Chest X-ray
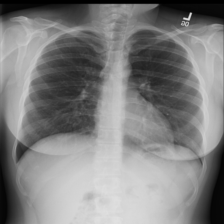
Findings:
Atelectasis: negative
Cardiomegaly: negative
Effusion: negative
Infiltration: positive
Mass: negative
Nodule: negative
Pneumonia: negative
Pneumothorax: negative
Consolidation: negative
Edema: negative
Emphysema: negative
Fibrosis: negative
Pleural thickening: negative
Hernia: negative